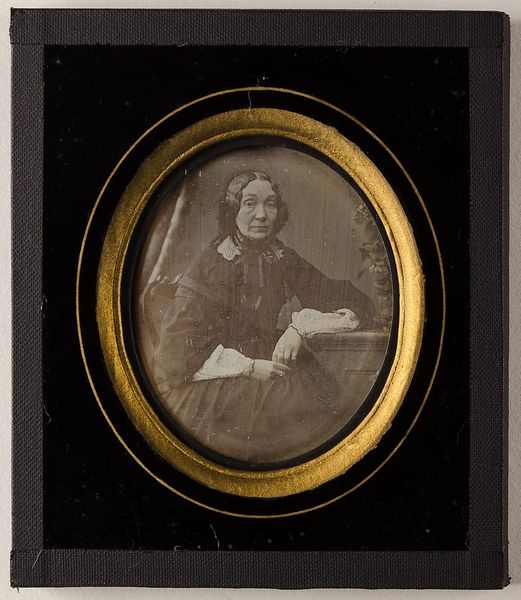
Titel: Unbekannte Frau
Künstler: Emilie Bieber
Standort: Hamburg
Institution: Museum für Kunst und Gewerbe Hamburg
Schlagwörter: frau, portrait, figur, foto, fotografie, photographie, photo, lichtbild, daguerreotypie, bildwerke, angewandte und bildende kunst, hessische systematik, porträt, porträtfotografie, porträtphotographie, hüftbild